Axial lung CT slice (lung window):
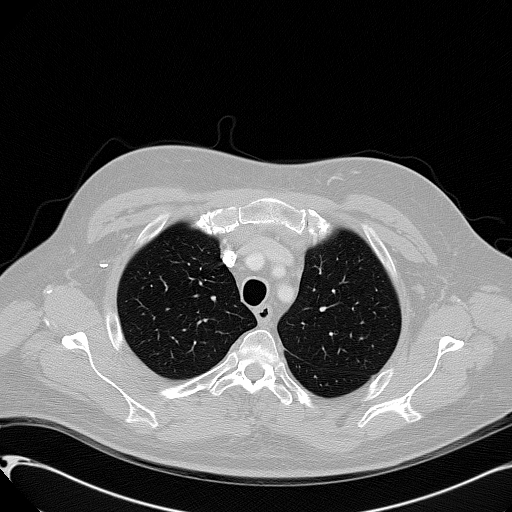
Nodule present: no